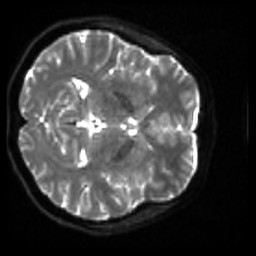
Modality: sbref
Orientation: axial
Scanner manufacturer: siemens
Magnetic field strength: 3 T
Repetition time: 4 s
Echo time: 0.0594 s